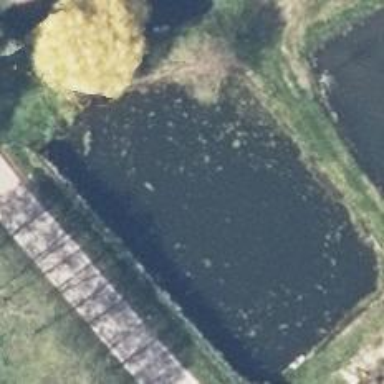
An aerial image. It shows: Pond surrounded by natural water.